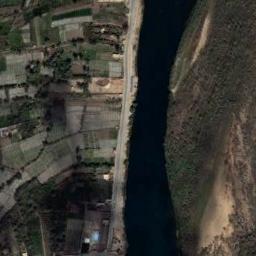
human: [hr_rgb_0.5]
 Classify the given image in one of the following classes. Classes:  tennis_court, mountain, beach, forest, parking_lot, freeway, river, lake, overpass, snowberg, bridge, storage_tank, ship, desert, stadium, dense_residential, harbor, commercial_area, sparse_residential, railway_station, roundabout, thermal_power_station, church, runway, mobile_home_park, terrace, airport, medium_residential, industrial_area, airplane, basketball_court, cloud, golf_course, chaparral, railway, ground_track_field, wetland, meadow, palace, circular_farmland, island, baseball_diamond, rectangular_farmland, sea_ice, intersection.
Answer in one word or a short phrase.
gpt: river